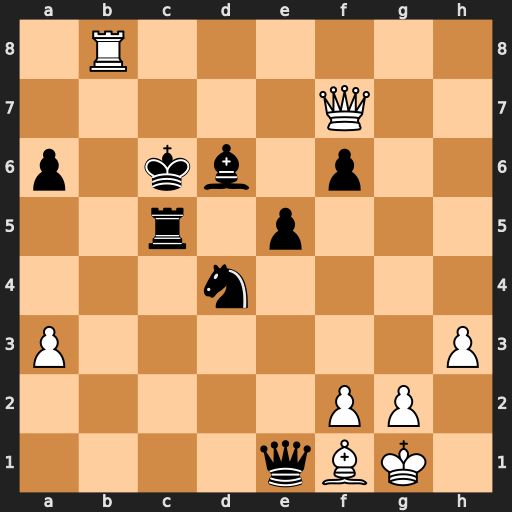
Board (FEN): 1R6/5Q2/p1kb1p2/2r1p3/3n4/P6P/5PP1/4qBK1
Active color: w
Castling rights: -
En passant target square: -
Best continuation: Qb7#